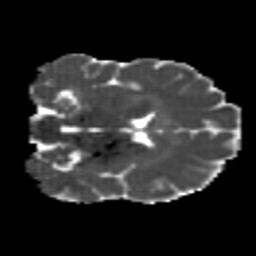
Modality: MD
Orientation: coronal
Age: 23
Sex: male
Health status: healthy
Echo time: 0.074 s